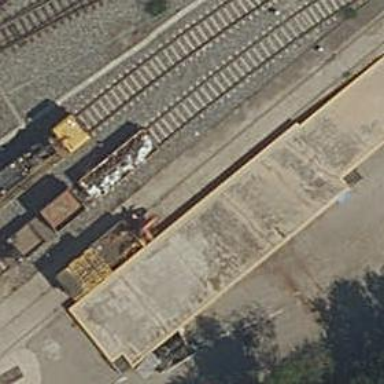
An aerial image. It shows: Loading ramp for railways.